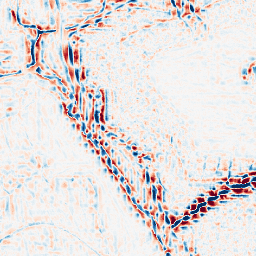
Category: wavelet
Decomposition family: wavelet_reverse_biorthogonal
Decomposition parameters: wavelet: rbio2.4
level: 3
Upsampling method: bspline
Upsampling parameters: scale: 8
Upsampling scale: 8